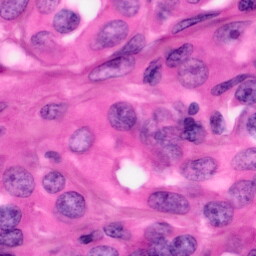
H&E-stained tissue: Pancreatic